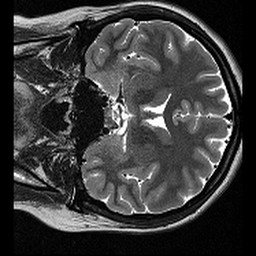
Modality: T2w
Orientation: coronal